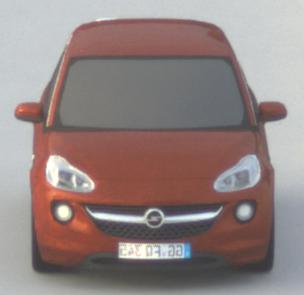
Make: Opel
Model: ADAM 1.2
Detailed model: ADAM
Model produced from: 2013/01
Model produced until: 2014/11
Doors: 3
Color: orange
Road condition: dry road
Daytime: sunrise or sunset
Contrast: low contrast